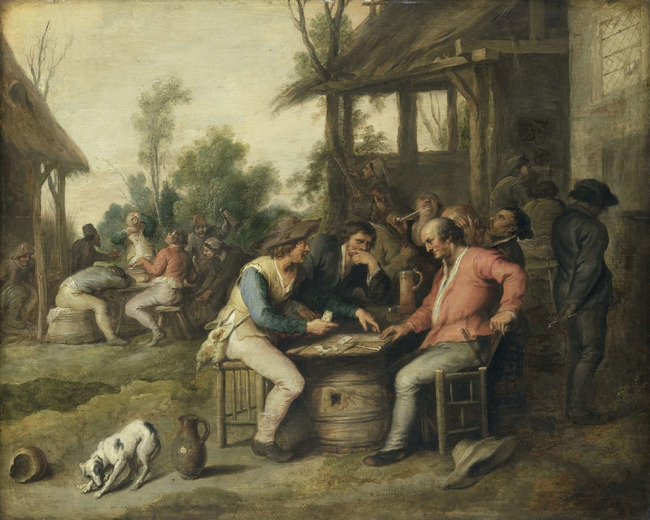
Title: Drinking peasants in front of an inn
Artist: Vincent Malo (I)
Earliest date: 1630
Latest date: 1640
Genre: painting
Iconography: Tobacco
Keywords: peasant, inn scene, card game (activity), pipe, urinating, landscape (genre)